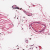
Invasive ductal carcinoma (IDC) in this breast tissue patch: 0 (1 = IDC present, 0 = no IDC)